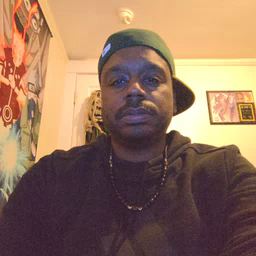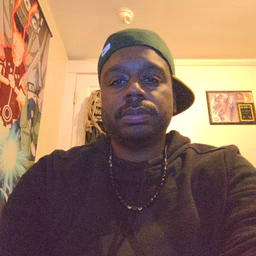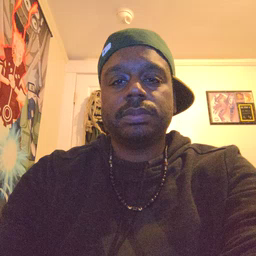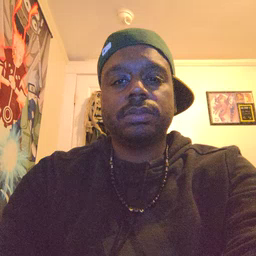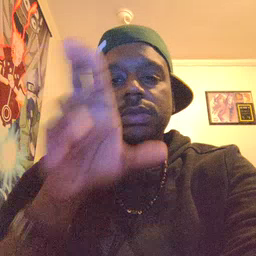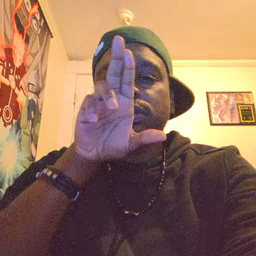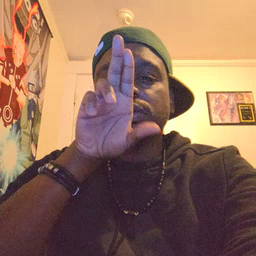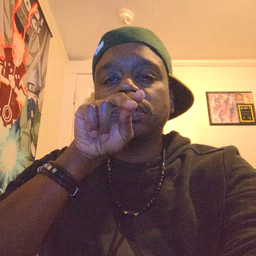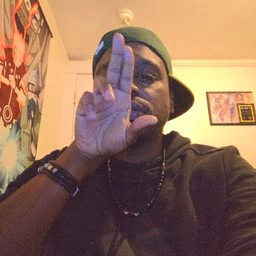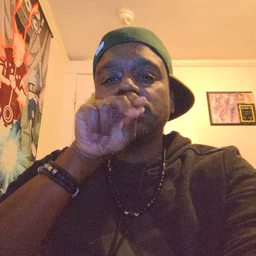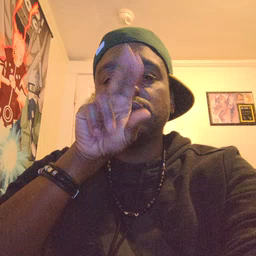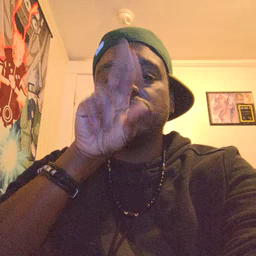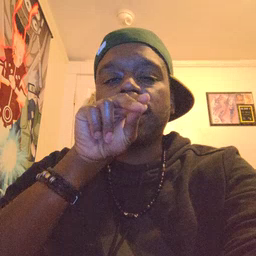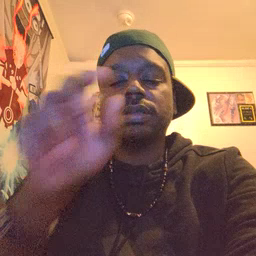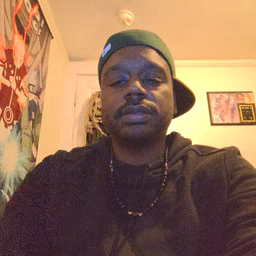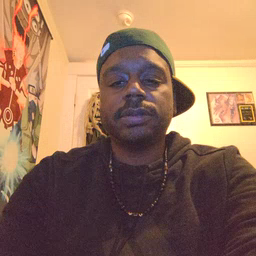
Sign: duck